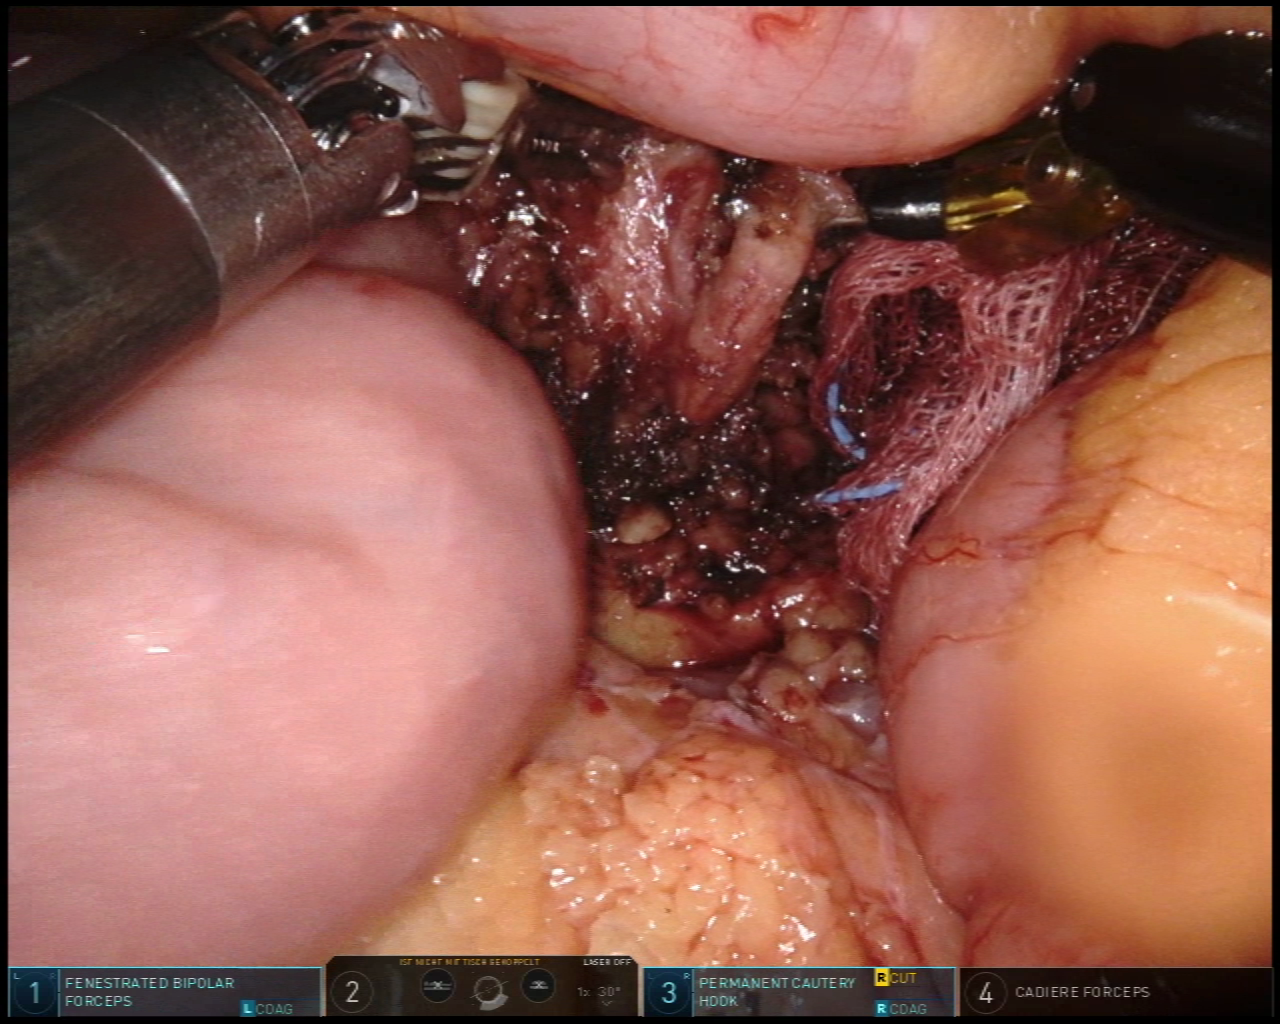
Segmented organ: inferior_mesenteric_artery
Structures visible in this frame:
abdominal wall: no
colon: yes
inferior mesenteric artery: yes
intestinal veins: no
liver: no
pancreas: no
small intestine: yes
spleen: no
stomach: no
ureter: no
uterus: no
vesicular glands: no